Question: I have an input of type 'text', from which I have already entered value '1234'
it has been saved in cache as shown below.

The here is that, it is extremely frustrating to select the textbox in the next row.
'12334'
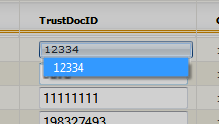
Answer: As <URL> element:
'''
<form name="form1" id="form1" method="post" autocomplete="off"
action="http://www.example.com/form.action">
[...]
</form>
'''
More info:
- <URL>